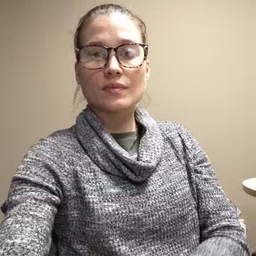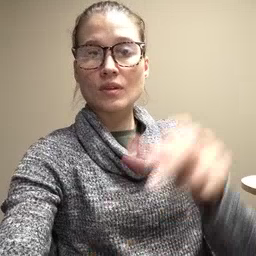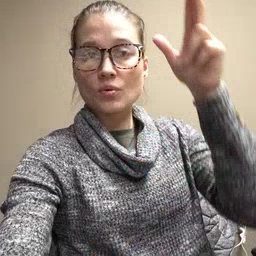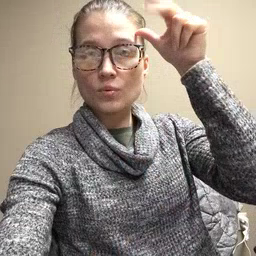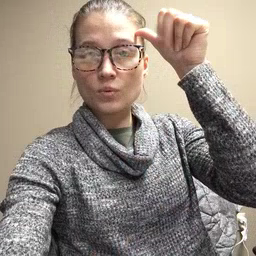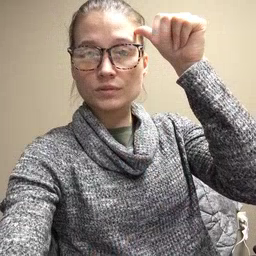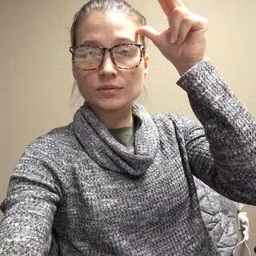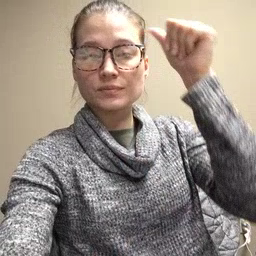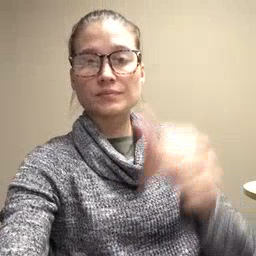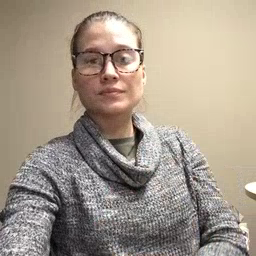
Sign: horse